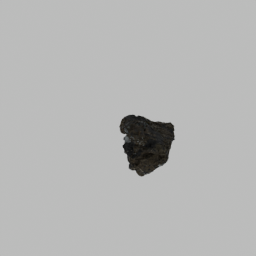
Label: nature